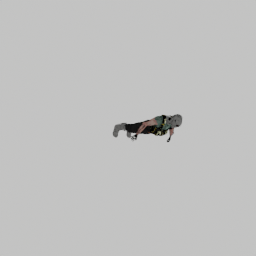
Label: people